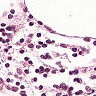
Metastatic tissue present: no